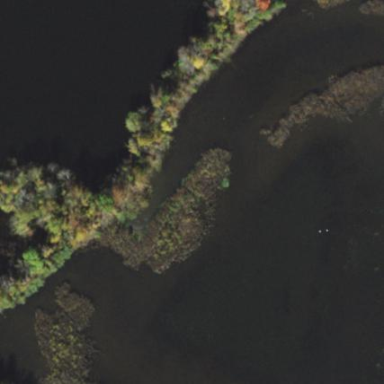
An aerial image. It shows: Marshy wetland area.